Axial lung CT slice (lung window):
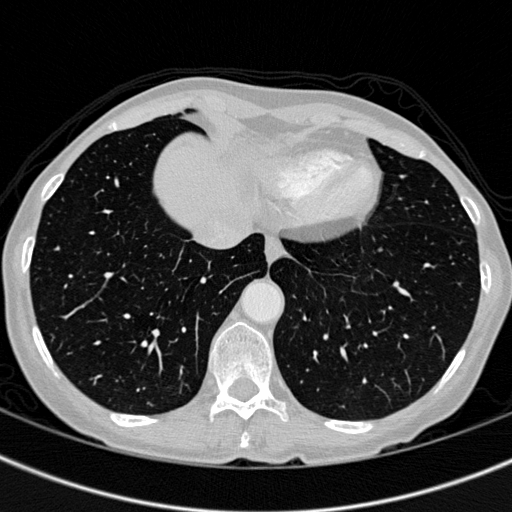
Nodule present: no